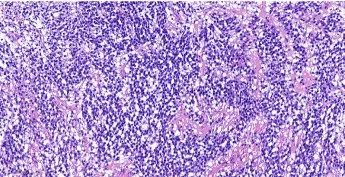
Histological and immunohistochemical features of SEP. (A) Hematoxylin-eosin staining shows that the monoclonal well-differentiated plasma cells are diffusely distributed and consistent in size. [Original magnifications:. 200x.
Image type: pathology (h&e)